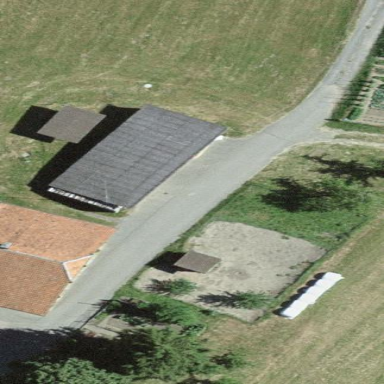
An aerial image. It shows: Shed.